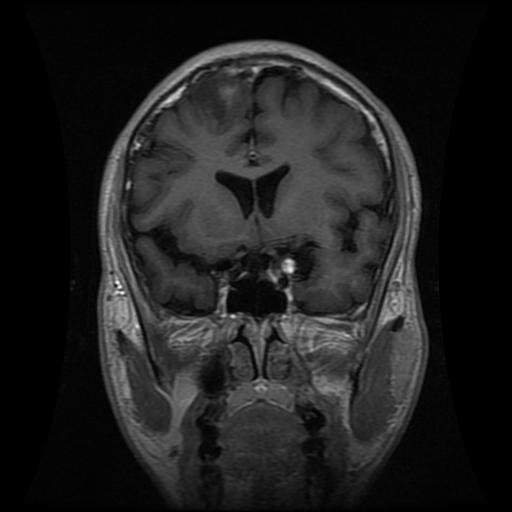
Label: glioma